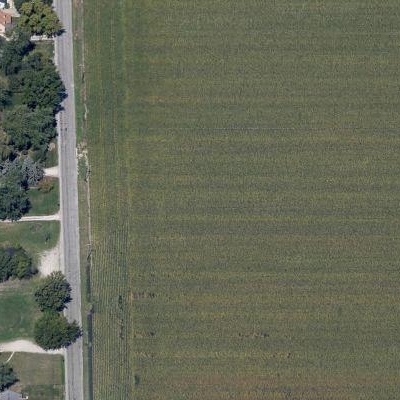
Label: Field